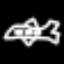
Label: airplane